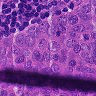
Metastatic tissue present: yes